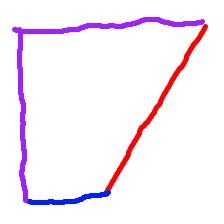
Shape: trapezoid